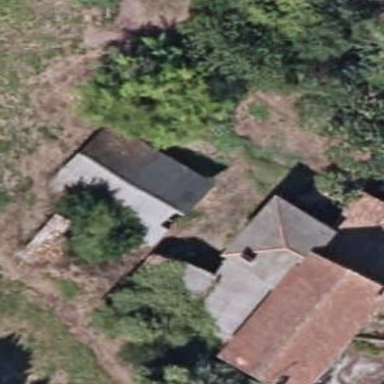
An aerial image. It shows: Shed.